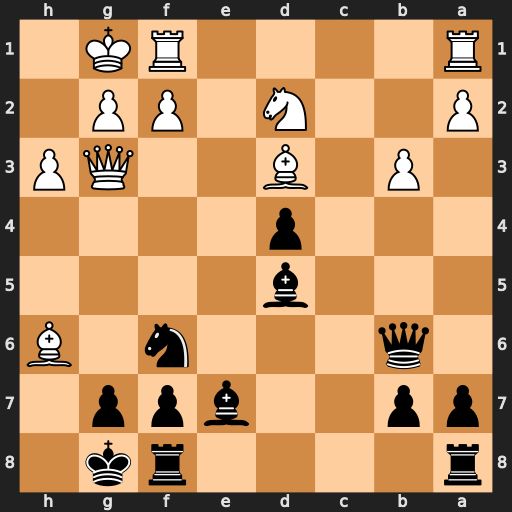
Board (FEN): r4rk1/pp2bpp1/1q3n1B/3b4/3p4/1P1B2QP/P2N1PP1/R4RK1
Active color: b
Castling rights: -
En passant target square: -
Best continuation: Nh5 Qe5 Qxh6